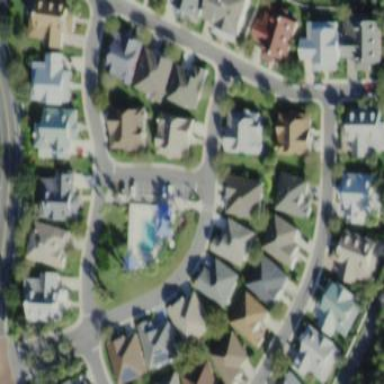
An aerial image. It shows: Residential neighbourhood.